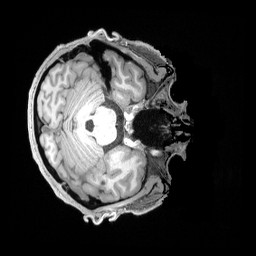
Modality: T1w
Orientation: axial
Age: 30
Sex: male
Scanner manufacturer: siemens
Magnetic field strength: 3 T
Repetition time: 2.4 s
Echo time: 0.00228 s